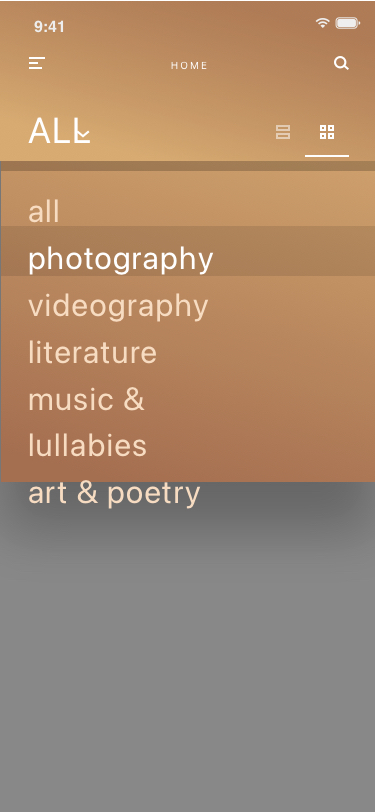
Text in this UI design:
all photography videography literature music & lullabies art & poetry 
ALL
home
9:41